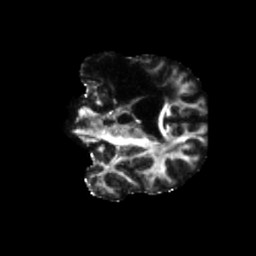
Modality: FA
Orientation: coronal
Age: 41
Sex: male
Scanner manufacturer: siemens
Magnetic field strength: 3 T
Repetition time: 5.47 s
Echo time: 0.0854 s